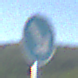
Verkehrszeichen: VorgeschriebeneVorbeifahrtRechts
Umgebung: Outdoor, RoadRail
Tageszeit: MorningAfternoon
Wetter: PartlyCloudy
Licht: Natural
Jahreszeit: NotSpecified
Kontrast: HighContrast